Question: I tried using bootstrap for aligning my text and input box on the same row but it's not working:
'''
<tr id="price_box">
<div class="row">
<th>Price:</th>
<td>
Rs&nbsp;
<input id="price" name="price" type="text" value="">
<span class="pricebox_end">.00</span>
</div>
<br>(Optional - do not include period, comma or cents)
<div id="err_price" style="display: none">
<span class="warning nohistory"></span>
</div>
</td>
</tr>
'''

The above is just a fragment, but I could make a fiddle if it helps. Maybe you know what I should do to make the texts and the input box display on the same row?
## Update
The following rendered them on the same row.
'''
<tr id="price_box">
<th>Price:</th>
<td>
<div style="float:left">
Rs
</div>
&nbsp;<input id="price" name="price" type="text" value=""><span class="pricebox_end">.00</span>
<br>(Optional - do not include period, comma or cents)
'''
With the CSS.
'''
#price {
float:left;
}
.pricebox_end {
float:left;
}
'''
I had to keep the table because of complex side effects if I removed the table.
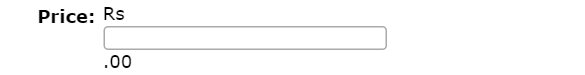
Answer: You have malformed HTML with tables and Bootstrap thrown in. I would just use the grid system:
'''
<div class="row">
<div class="col-md-3">
Price:
</div>
<div class="col-md-3">
<input id="price" name="price" type="text" value="" />
</div>
<div class="col-md-3">
Rs
</div>
<div class="col-md-3">
<span class="pricebox_end">.00</span>
</div>
</div>
'''
The grid system is a nice replacement for HTML tables. Bootstrap lets you write less HTML and gives you responsiveness out of the box.